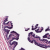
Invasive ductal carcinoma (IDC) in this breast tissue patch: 0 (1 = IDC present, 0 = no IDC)